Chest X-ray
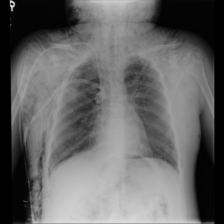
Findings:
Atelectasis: negative
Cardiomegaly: negative
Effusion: negative
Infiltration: negative
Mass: negative
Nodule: negative
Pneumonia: negative
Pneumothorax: negative
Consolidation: negative
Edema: negative
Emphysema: negative
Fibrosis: negative
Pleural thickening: negative
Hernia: negative